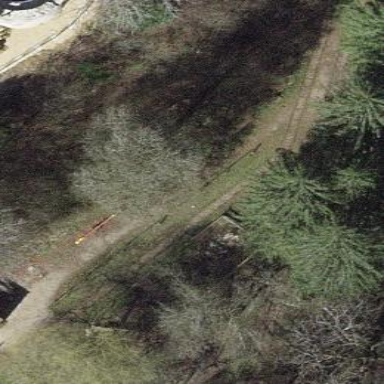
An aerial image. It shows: Miniature railway.